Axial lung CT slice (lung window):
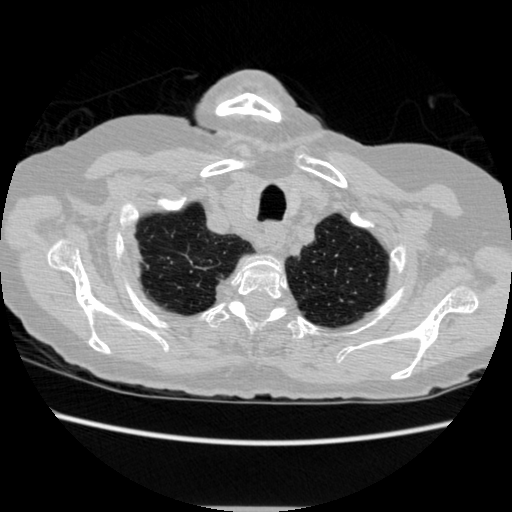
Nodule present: no